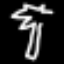
Label: palm tree